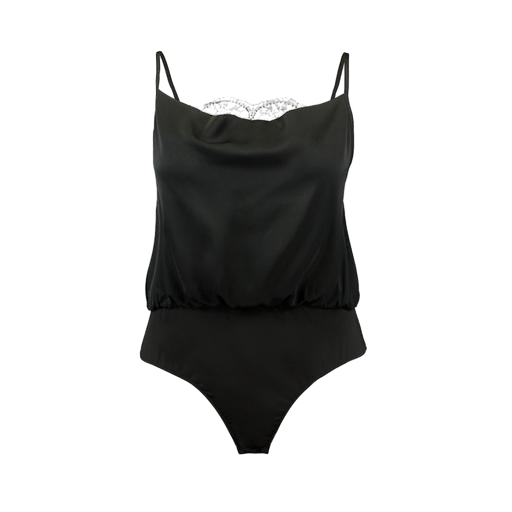
black mira cape-effect bodysuit, black curve cami rib lace, black samantha camisole, white background